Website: crate-barrel
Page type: billing-address
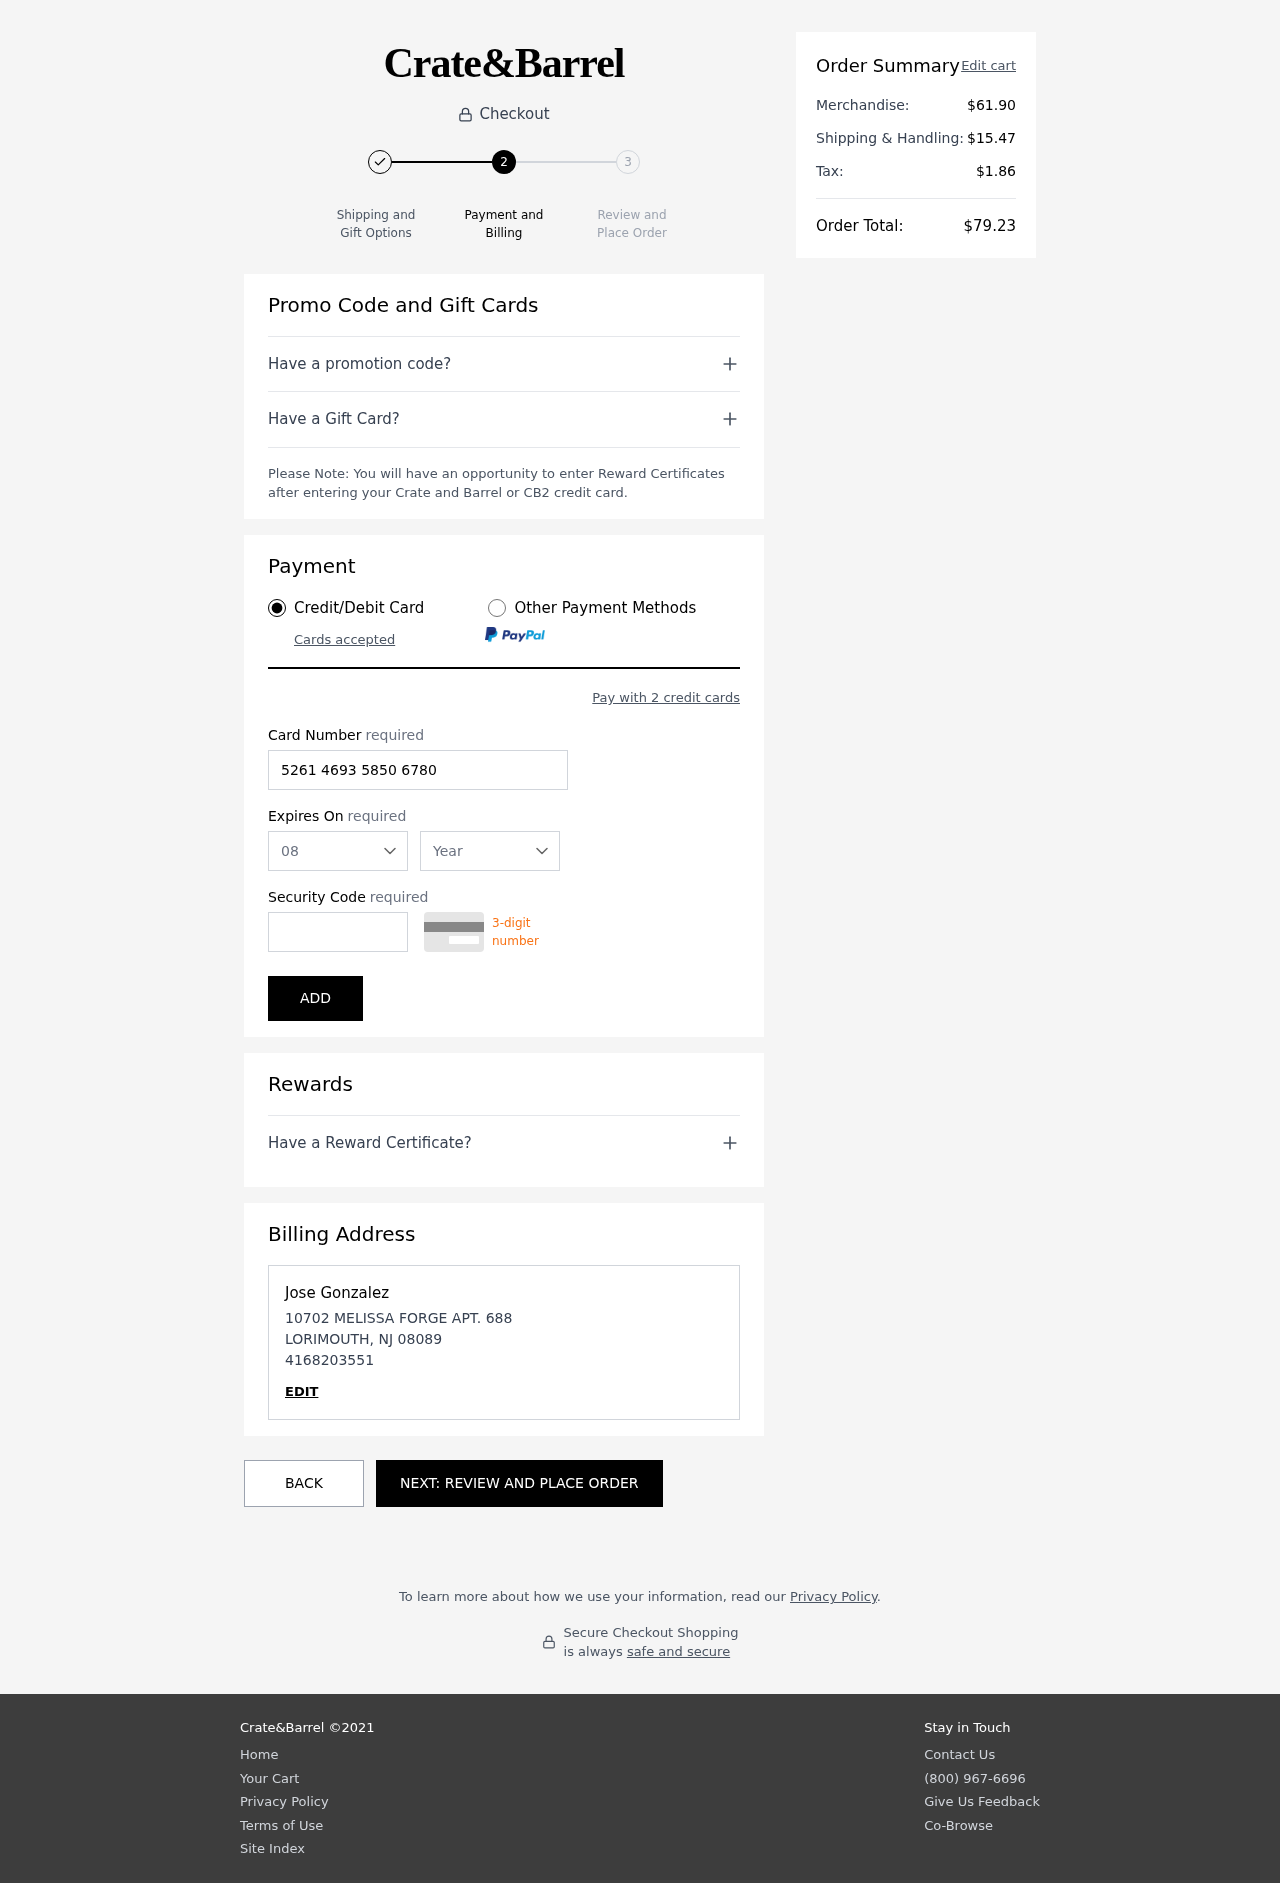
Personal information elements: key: PII_CARD_CVV
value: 626
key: PII_CARD_EXPIRY_MONTH
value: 08
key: PII_CARD_EXPIRY_YEAR
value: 29
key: PII_CARD_NUMBER
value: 5261 4693 5850 6780
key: PII_CITY
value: LORIMOUTH
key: PII_FULLNAME
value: Jose Gonzalez
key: PII_PHONE
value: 4168203551
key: PII_POSTCODE
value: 08089
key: PII_STATE_ABBR
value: NJ
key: PII_STREET
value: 10702 MELISSA FORGE APT. 688
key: PII_FIRSTNAME
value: Jose
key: PII_LASTNAME
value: Gonzalez
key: PII_PHONE_LINE
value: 3551
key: PII_PHONE_SUFFIX
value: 3551
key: PII_POSTCODE_FULL
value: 08089
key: PII_PHONE2
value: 4168203551
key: PII_PHONE3
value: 4168203551
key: PII_FULLNAME2
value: Jose Gonzalez
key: PII_FULLNAME3
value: Jose Gonzalez
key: PII_FIRSTNAME2
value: Jose
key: PII_FIRSTNAME3
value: Jose
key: PII_LASTNAME2
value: Gonzalez
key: PII_LASTNAME3
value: Gonzalez
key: PII_FIRSTNAME_DERIVED
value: Jose
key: PII_LASTNAME_DERIVED
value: Gonzalez
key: PII_PHONE_NUMERIC
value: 4168203551
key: PII_PHONE_LINE_NUMERIC
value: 3551
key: PII_PHONE_SUFFIX_NUMERIC
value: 3551
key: PII_POSTCODE_NUMERIC
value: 8089
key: PII_PHONE2_NUMERIC
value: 4168203551
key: PII_PHONE3_NUMERIC
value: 4168203551
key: PII_FULLNAME_DERIVED
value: Jose Gonzalez
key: PII_NAME_FULL_DERIVED
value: Jose Gonzalez
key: PII_PHONE_DIGITS
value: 4168203551
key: PII_PHONE_LAST4
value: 3551
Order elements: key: ORDER_SUBTOTAL
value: $61.90
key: ORDER_SHIPPING_COST
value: $15.47
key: ORDER_TAX
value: $1.86
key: ORDER_TOTAL
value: $79.23